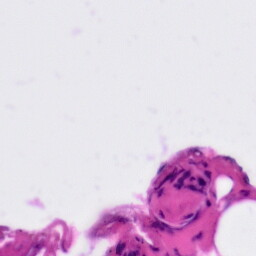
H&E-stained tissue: Tonsil